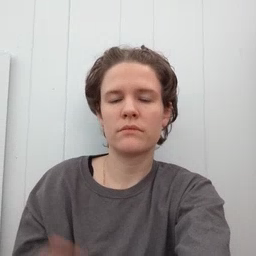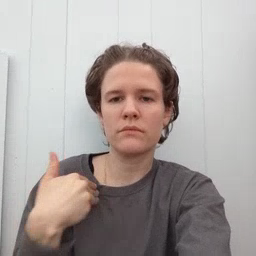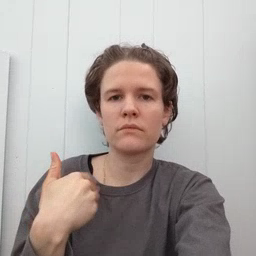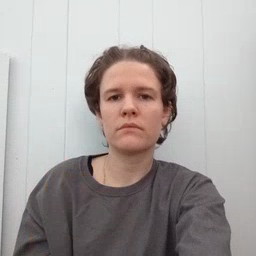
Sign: have